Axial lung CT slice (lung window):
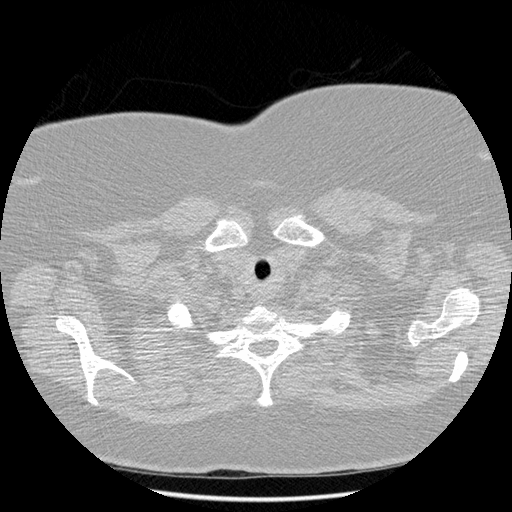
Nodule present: no